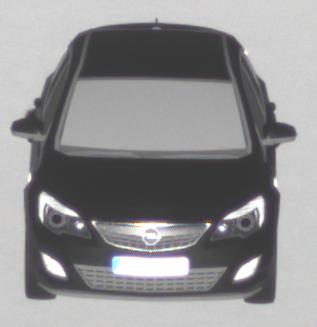
Make: Opel
Model: Astra 1.4 ecoFlex
Detailed model: Astra (J)
Model produced from: 2009/12
Model produced until: 2010/12
Doors: 5
Color: black
Road condition: dry road
Daytime: morning or afternoon
Contrast: high contrast